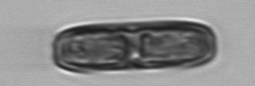
Label: Ephemera